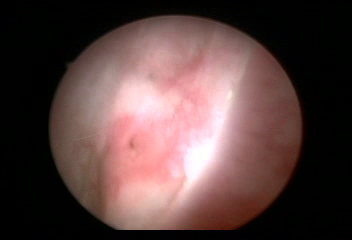
Modality: WLC
Class: Anatomical landmarks
Subclass: UreteralOrifice
Bladder cancer association: No
Annotated structures: Left ureteral orifice